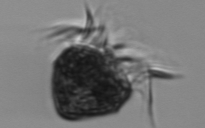
Label: Strombidium_morphotype2